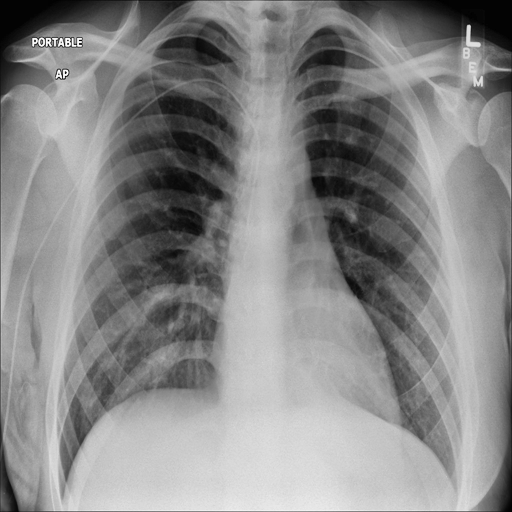
Finding: NORMAL